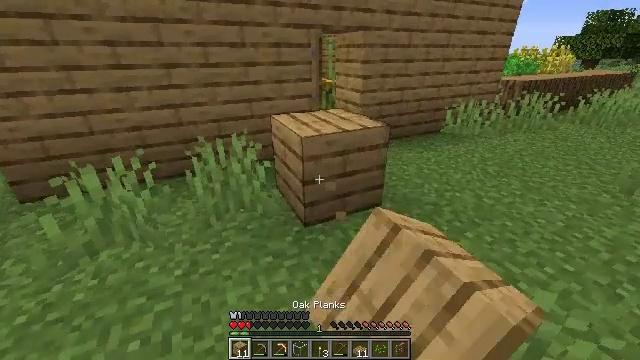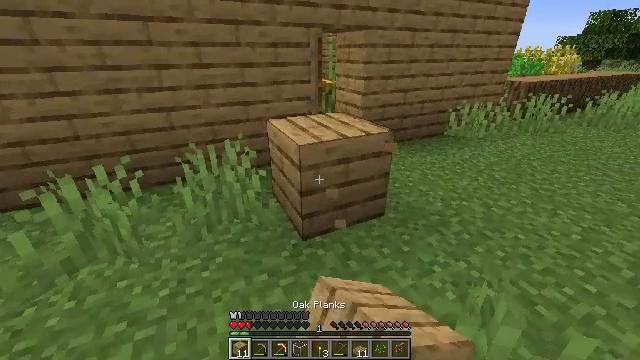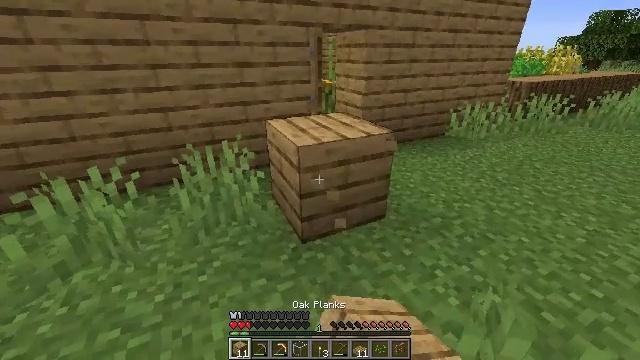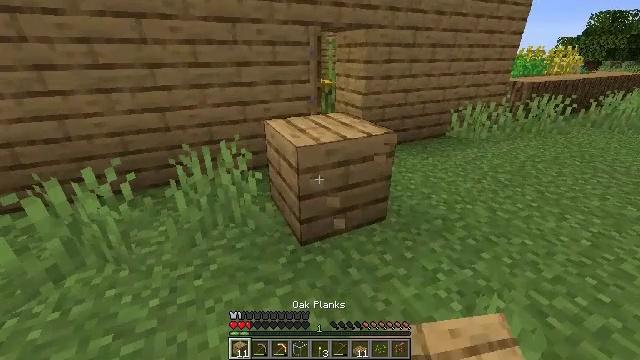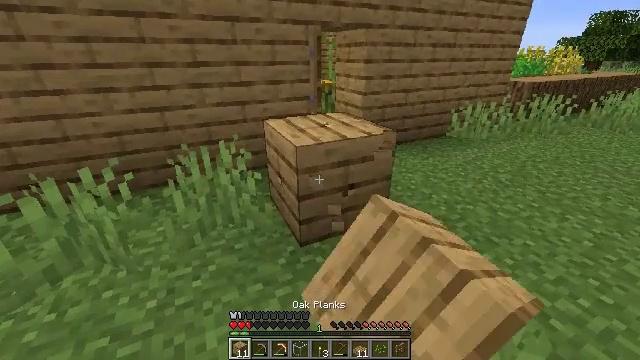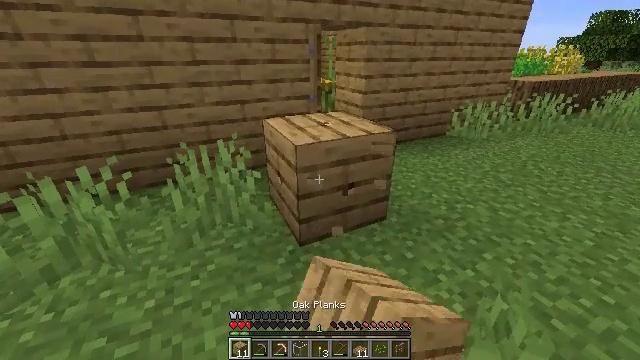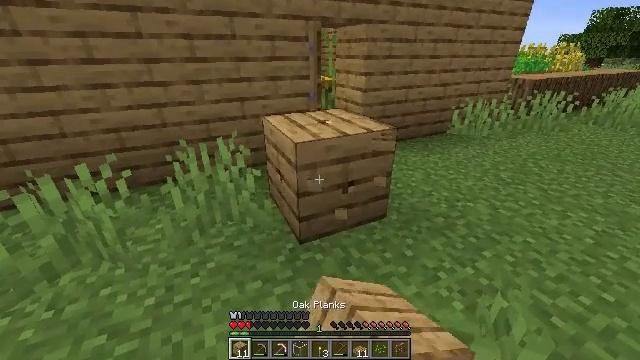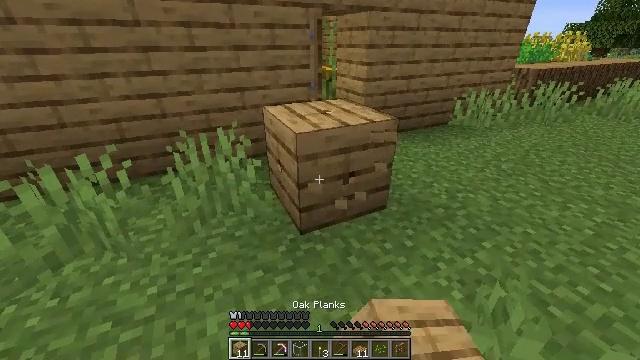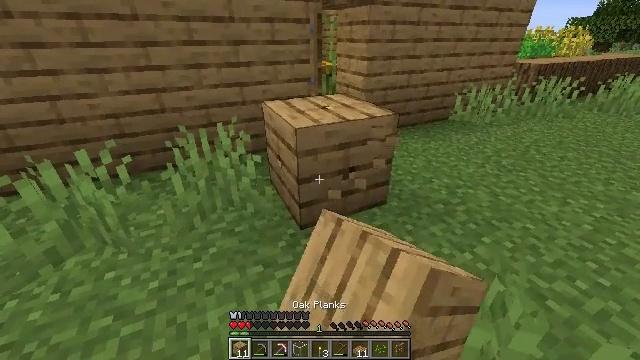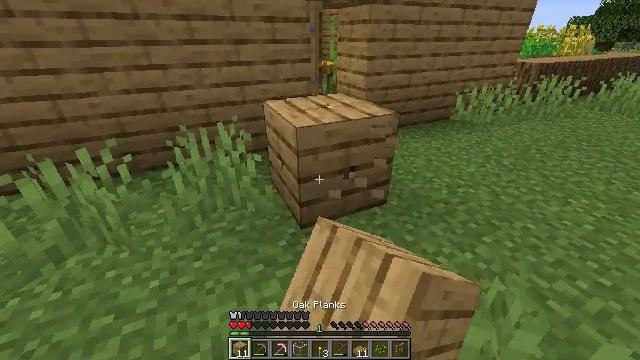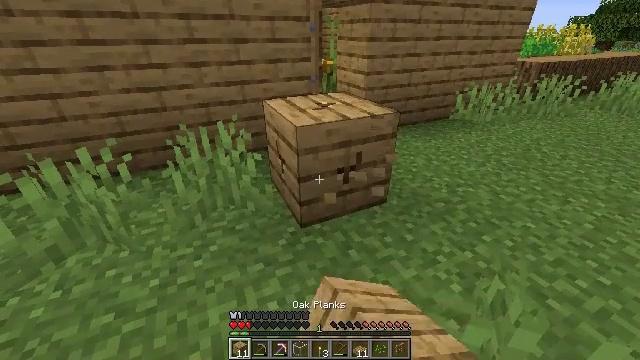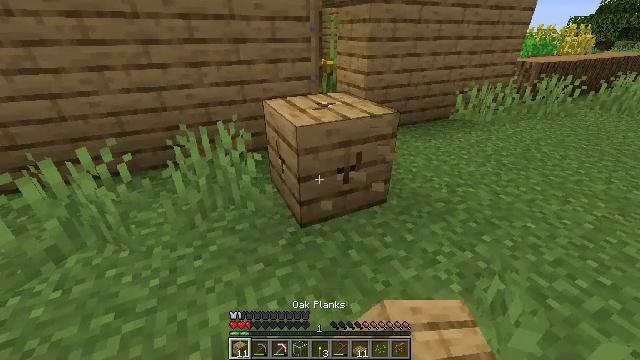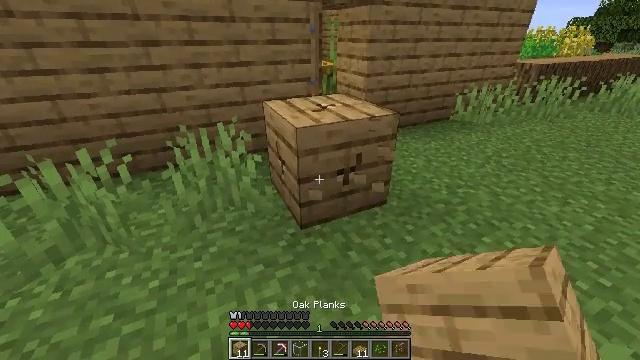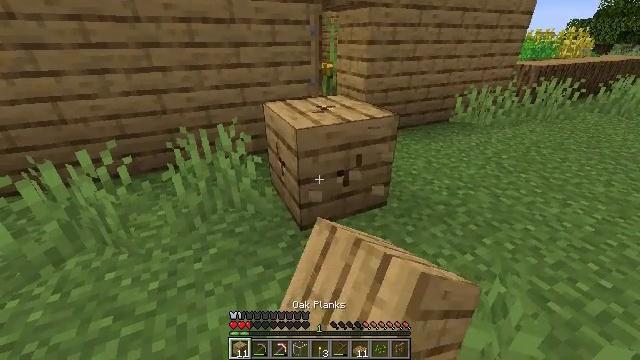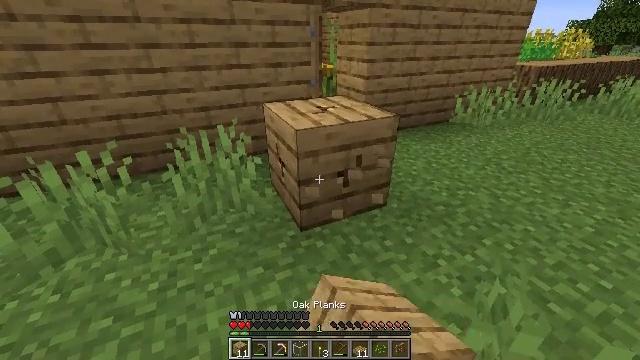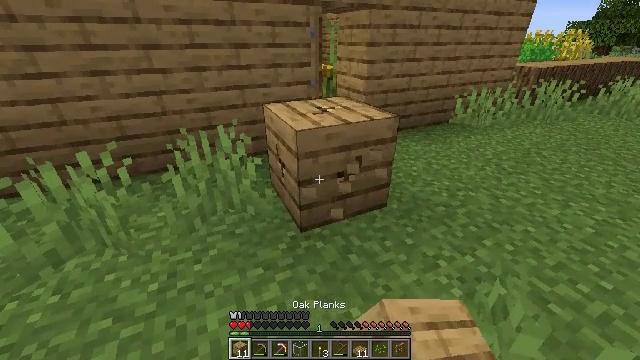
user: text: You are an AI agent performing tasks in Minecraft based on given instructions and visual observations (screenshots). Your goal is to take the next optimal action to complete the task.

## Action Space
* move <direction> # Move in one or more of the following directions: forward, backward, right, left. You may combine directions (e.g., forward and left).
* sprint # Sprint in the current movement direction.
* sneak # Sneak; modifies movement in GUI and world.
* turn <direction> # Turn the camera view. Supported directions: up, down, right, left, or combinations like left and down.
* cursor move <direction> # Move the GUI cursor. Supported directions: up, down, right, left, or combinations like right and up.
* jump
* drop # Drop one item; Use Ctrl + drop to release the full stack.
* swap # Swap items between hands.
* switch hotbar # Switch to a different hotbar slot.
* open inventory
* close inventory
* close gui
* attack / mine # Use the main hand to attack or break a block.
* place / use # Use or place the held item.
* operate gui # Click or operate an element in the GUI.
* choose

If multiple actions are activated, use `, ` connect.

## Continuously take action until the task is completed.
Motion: motion action
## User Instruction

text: Attack the oak planks to recycle it.
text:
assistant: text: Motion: attack / mine
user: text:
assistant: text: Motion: attack / mine
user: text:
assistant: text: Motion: attack / mine
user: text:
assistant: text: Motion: attack / mine
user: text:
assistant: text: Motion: attack / mine
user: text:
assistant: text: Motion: attack / mine
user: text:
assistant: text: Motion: turn down, attack / mine
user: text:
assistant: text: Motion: attack / mine
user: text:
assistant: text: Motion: attack / mine
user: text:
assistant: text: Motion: attack / mine
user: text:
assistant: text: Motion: attack / mine
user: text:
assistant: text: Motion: attack / mine
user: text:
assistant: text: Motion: attack / mine
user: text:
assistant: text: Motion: attack / mine
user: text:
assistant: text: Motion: attack / mine
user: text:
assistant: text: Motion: attack / mine
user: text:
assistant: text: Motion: attack / mine
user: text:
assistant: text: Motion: attack / mine
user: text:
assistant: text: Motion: attack / mine
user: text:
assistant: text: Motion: attack / mine
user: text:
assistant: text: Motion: attack / mine
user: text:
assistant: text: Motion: attack / mine
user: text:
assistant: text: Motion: attack / mine
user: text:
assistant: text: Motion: attack / mine
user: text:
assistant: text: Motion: attack / mine
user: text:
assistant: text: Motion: attack / mine
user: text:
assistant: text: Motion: attack / mine
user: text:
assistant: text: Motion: attack / mine
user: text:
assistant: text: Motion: attack / mine
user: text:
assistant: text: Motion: attack / mine